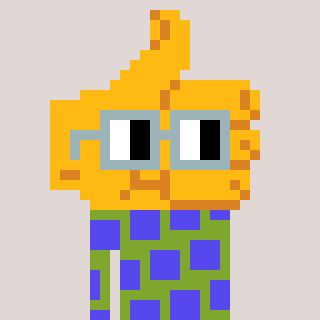
a pixel art character with square dark gray glasses, a thumbsup-shaped head and a slimegreen-colored body on a warm background